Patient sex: F
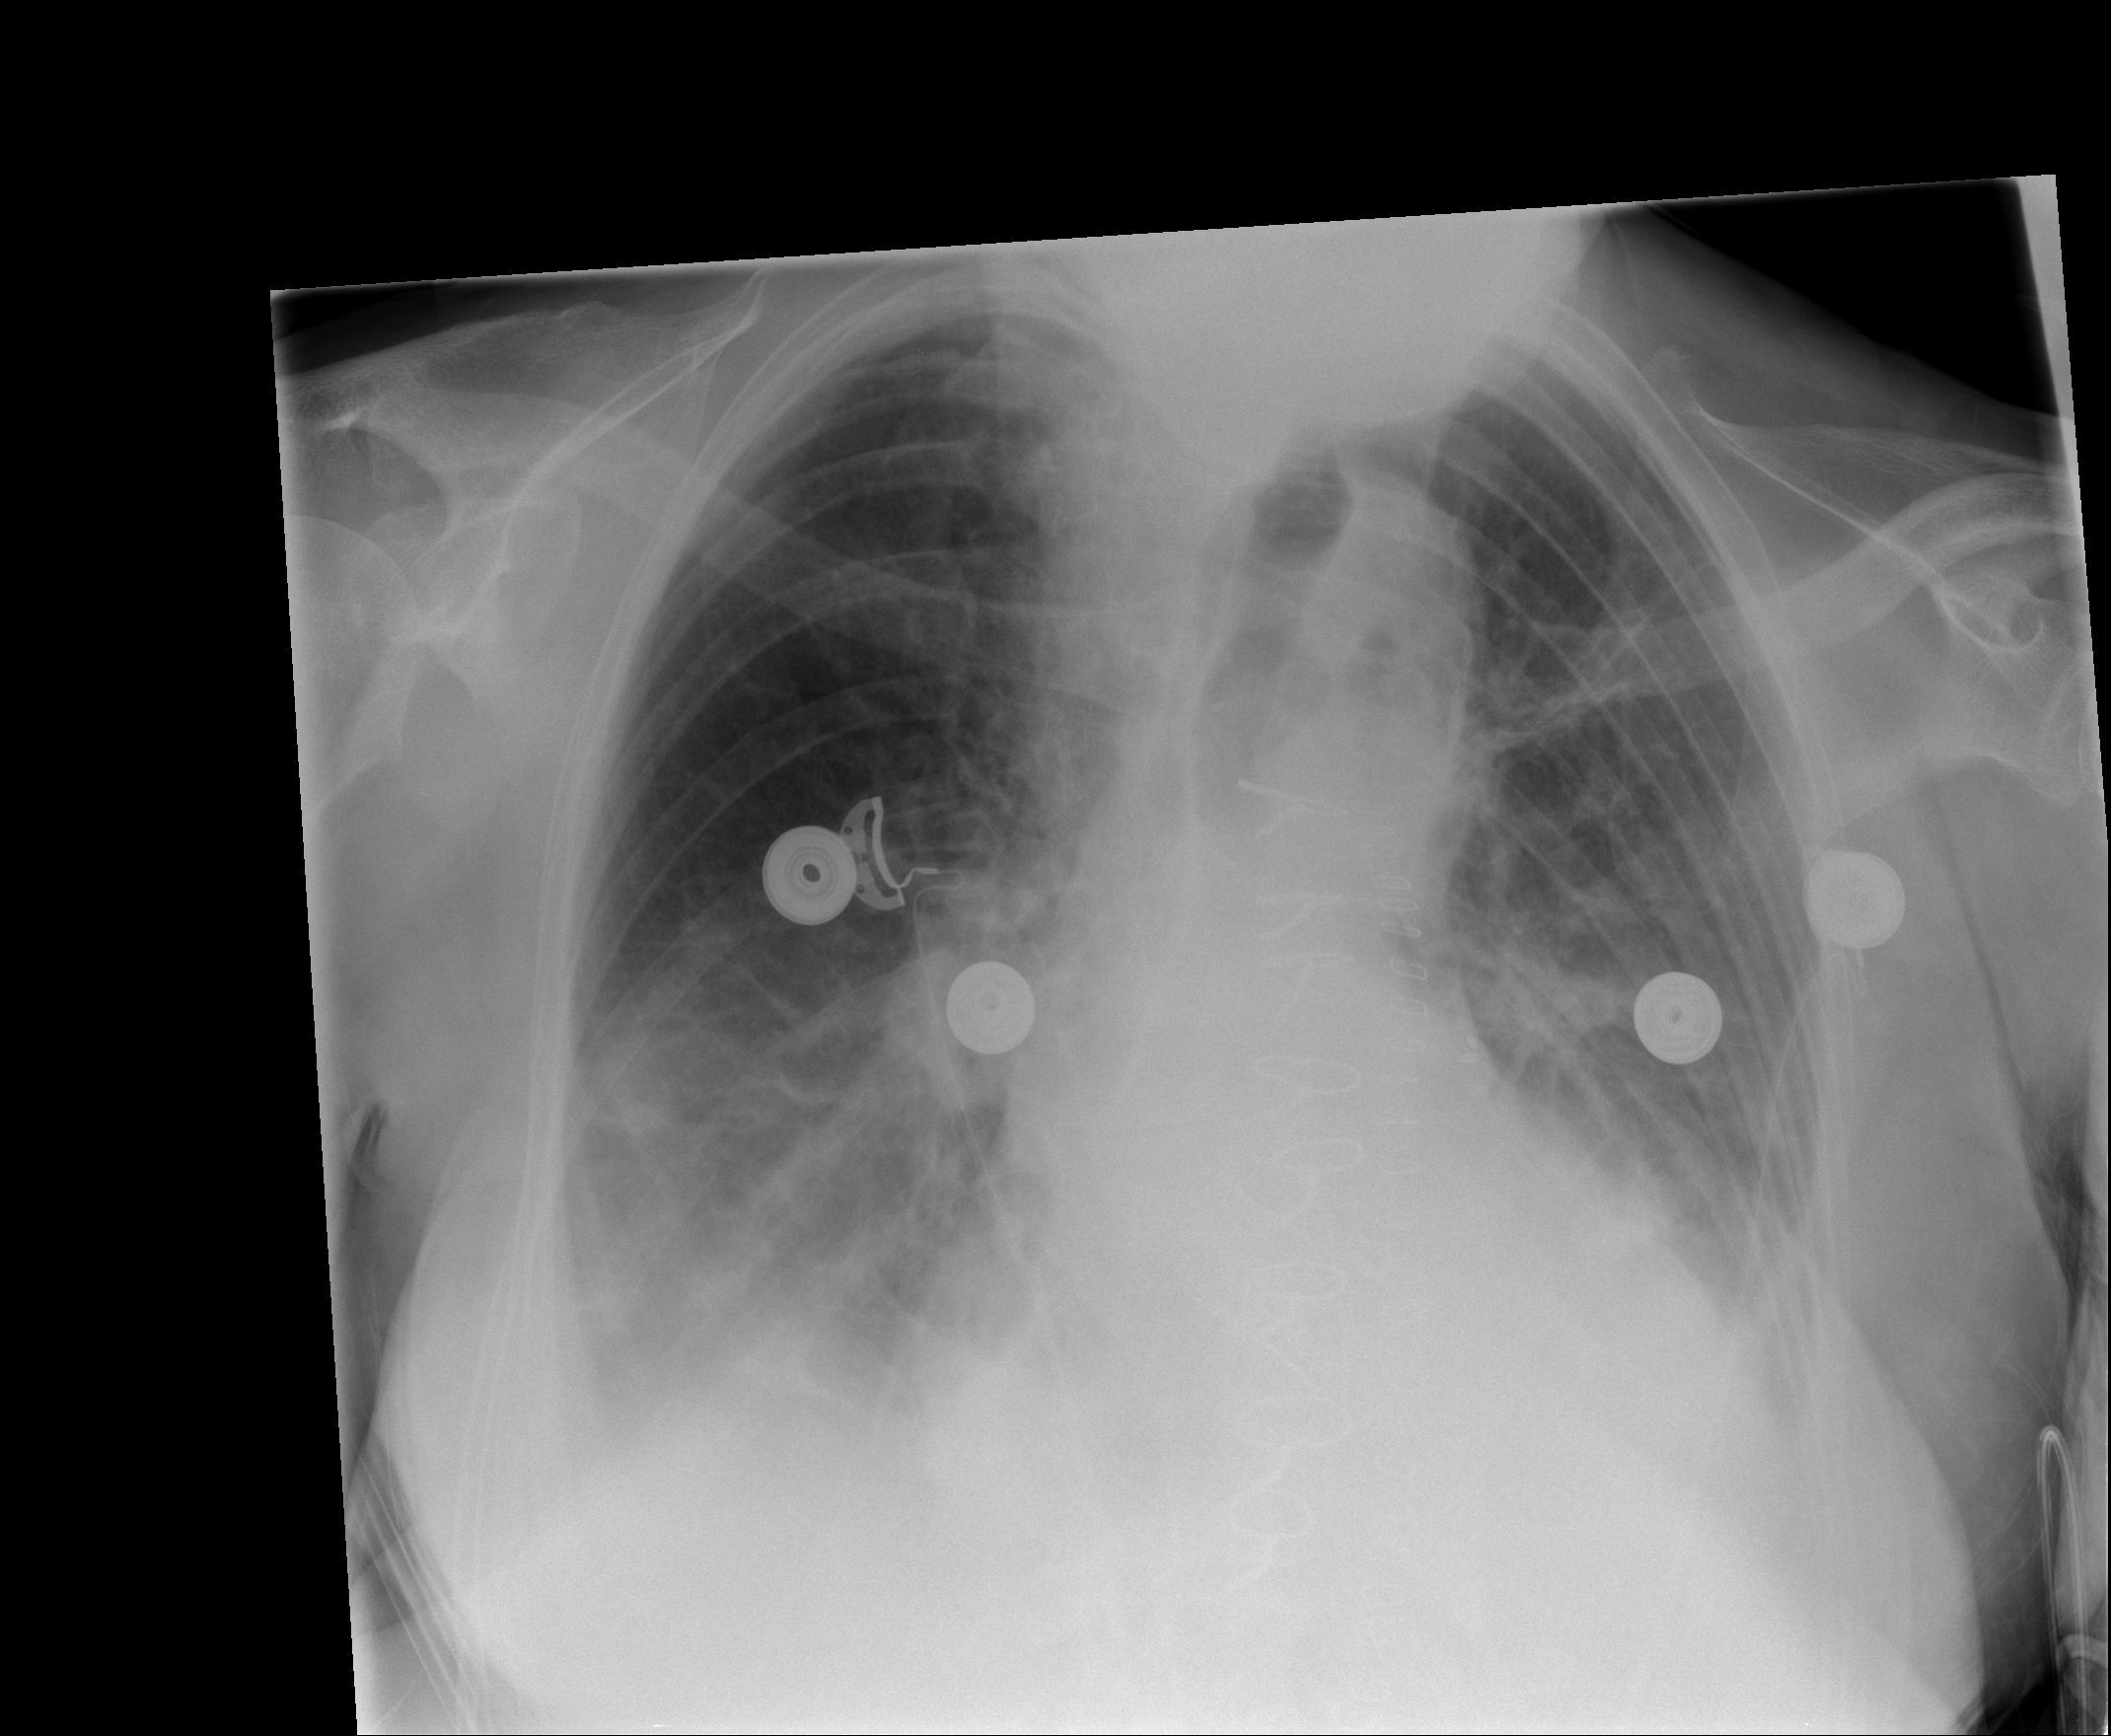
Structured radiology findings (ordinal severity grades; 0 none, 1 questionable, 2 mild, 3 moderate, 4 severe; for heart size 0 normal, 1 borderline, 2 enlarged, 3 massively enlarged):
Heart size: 2
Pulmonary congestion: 0
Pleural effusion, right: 2
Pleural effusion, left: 2
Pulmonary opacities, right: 0
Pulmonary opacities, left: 0
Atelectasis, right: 2
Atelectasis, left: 2